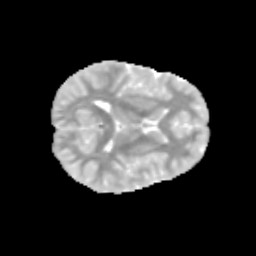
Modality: MD
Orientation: axial
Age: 9
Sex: male
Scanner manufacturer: siemens
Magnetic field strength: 3 T
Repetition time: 3.8 s
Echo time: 0.07 s